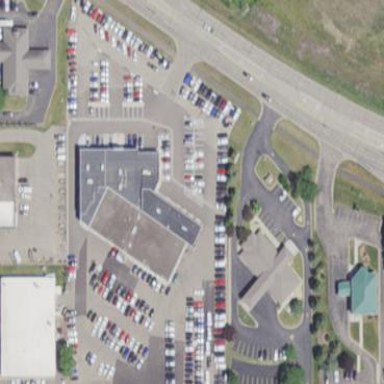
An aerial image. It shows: Building housing car shop.